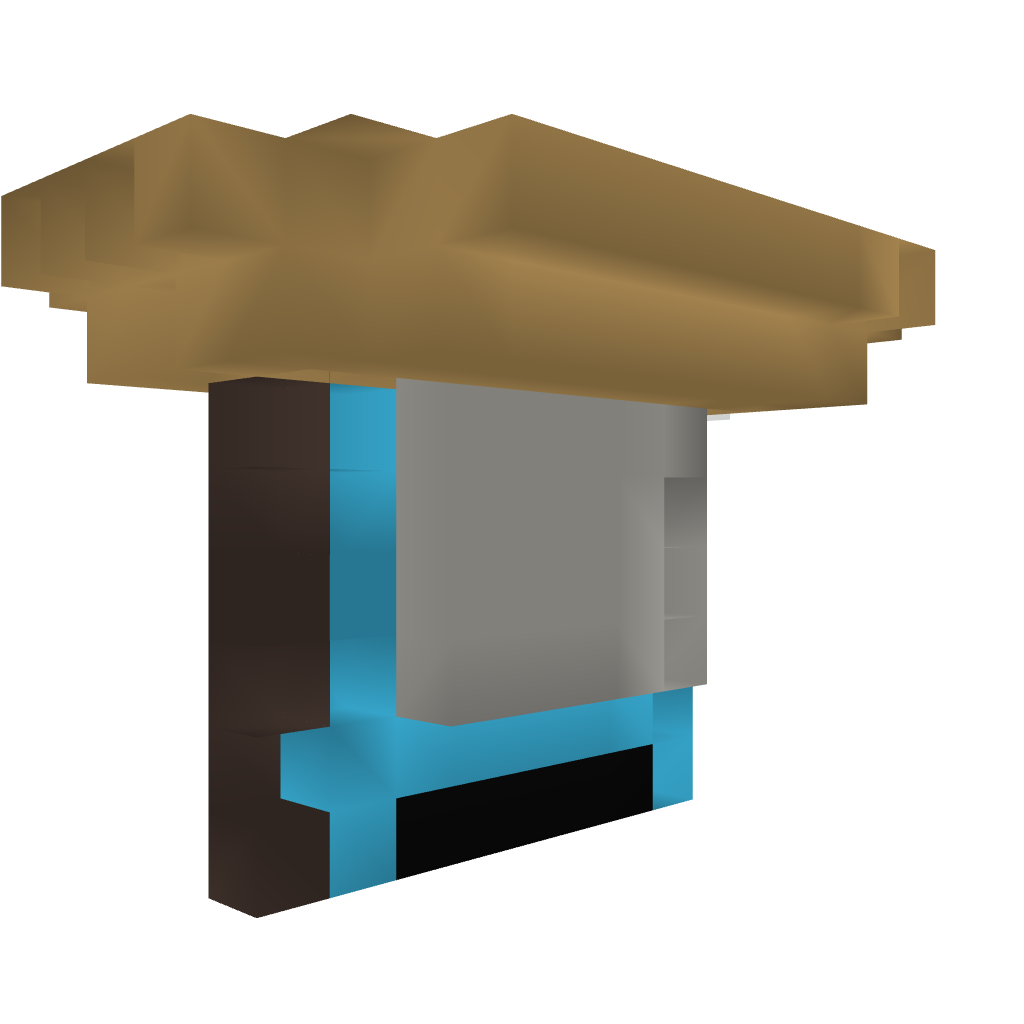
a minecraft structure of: Connect 4